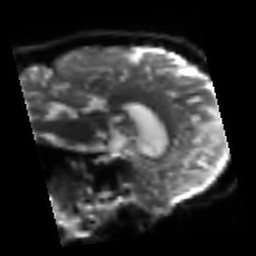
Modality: sbref
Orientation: sagittal
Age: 67
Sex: male
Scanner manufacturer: siemens
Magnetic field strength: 3 T
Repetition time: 3.2 s
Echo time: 0.081 s